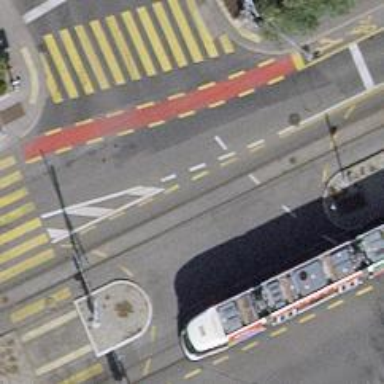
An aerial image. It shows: Road with traffic signals.